Question: I'm using 'Microsoft.Owin.Security' in my application (ASP.NET MVC v 5.2.0 on .NET 4.5). But just the security part of 'OWIN' nothing else. When a user wants to access to a protected URL, in local, the request get redirected to the login page. But when I publish the app on server, I get this window instead of redirecting:

my login and log-off methods are:
'''
public void LogIn(long userId, string username, string email, bool persistent) {
var claims = new List<Claim>{
new Claim(ClaimTypes.NameIdentifier, userId.ToString(CultureInfo.InvariantCulture)),
new Claim(ClaimTypes.Name, username),
new Claim(ClaimTypes.Email, email),
new Claim(ClaimTypes.IsPersistent, persistent.ToString())
};
var id = new ClaimsIdentity(claims, DefaultAuthenticationTypes.ApplicationCookie);
var ctx = HttpContext.Current.Request.GetOwinContext();
var authenticationManager = ctx.Authentication;
authenticationManager.SignOut(DefaultAuthenticationTypes.ExternalCookie);
authenticationManager.SignIn(new AuthenticationProperties {
IsPersistent = persistent
}, id);
}
public void LogOut() {
var ctx = HttpContext.Current.Request.GetOwinContext();
var authenticationManager = ctx.Authentication;
authenticationManager.SignOut();
}
'''
and here is my startup:
'''
public partial class Startup {
public void ConfigureAuth(IAppBuilder app) {
app.UseCookieAuthentication(new CookieAuthenticationOptions {
AuthenticationType = DefaultAuthenticationTypes.ApplicationCookie,
LoginPath = new PathString("/account/log-in/"),
AuthenticationMode = AuthenticationMode.Active,
CookieHttpOnly = true,
CookieName = ".some-cookie-name",
ExpireTimeSpan = TimeSpan.FromDays(1),
LogoutPath = new PathString("/account/log-out/"),
SlidingExpiration = true,
ReturnUrlParameter = "continue"
});
}
}
'''
I also have this line in 'global.asax::Application_Start' method:
'''
AntiForgeryConfig.UniqueClaimTypeIdentifier = ClaimTypes.NameIdentifier;
'''
and these configuration in :
'''
<system.web>
<authentication mode="None" />
<httpModules>
<remove name="FormsAuthenticationModule" />
<remove name="RoleManager" />
</httpModules>
</system.web>
<system.webServer>
<validation validateIntegratedModeConfiguration="false" />
<modules runAllManagedModulesForAllRequests="false">
<remove name="FormsAuthenticationModule" />
<remove name="RoleManager" />
</modules>
</system.webServer>
'''
and finally I'm running the application on a machine with . Do you have any idea what should I do to make 'OWIN' work correctly on my server, just like my local?
To be clear:
Assume I have these actions:
'''
[AllowAnonymous]
public ActionResult AnonymousAction() { }
[Authorize]
public ActionResult UsersAction() { }
'''
One for anonymous users, and another for logged-in users (which are well decorated with attributes). Anonymous users, can access 'AnonymousAction' easily without any error or misbehavior. But when they (I mean Anonymous users) want to access 'UsersAction', instead of getting redirected to login page, they will see the window I mentioned above.
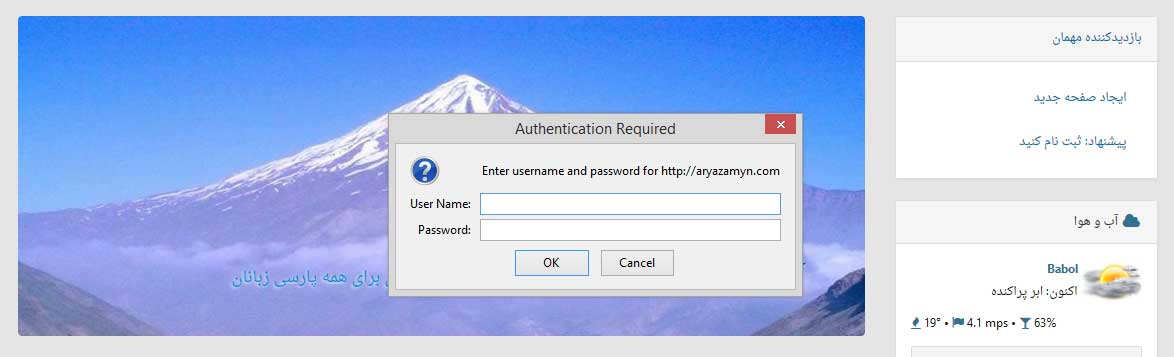
Answer: Well, it was really simple. According to <URL>. Then, the only thing I needed was creating the following attribute:
'''
[AttributeUsage(AttributeTargets.Class | AttributeTargets.Method, AllowMultiple = true, Inherited = true)]
public class AuthorizeAttribute : System.Web.Mvc.AuthorizeAttribute {
protected override void HandleUnauthorizedRequest(AuthorizationContext filterContext) {
if (filterContext.HttpContext.Request.IsAuthenticated) {
filterContext.Result = new HttpStatusCodeResult((int)System.Net.HttpStatusCode.Forbidden);
} else {
base.HandleUnauthorizedRequest(filterContext);
}
}
}
'''